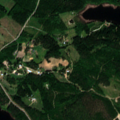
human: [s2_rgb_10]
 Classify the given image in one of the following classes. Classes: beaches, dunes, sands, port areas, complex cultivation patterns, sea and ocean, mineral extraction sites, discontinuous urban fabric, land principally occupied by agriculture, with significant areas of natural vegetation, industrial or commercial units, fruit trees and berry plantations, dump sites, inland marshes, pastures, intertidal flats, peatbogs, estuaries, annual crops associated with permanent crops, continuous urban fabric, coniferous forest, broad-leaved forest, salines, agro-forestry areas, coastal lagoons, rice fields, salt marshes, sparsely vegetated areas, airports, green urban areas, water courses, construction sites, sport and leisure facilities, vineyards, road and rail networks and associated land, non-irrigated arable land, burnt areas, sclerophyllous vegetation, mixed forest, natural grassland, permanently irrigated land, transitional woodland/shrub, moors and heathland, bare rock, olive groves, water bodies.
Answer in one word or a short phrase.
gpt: broad-leaved forest, coniferous forest, mixed forest, water bodies